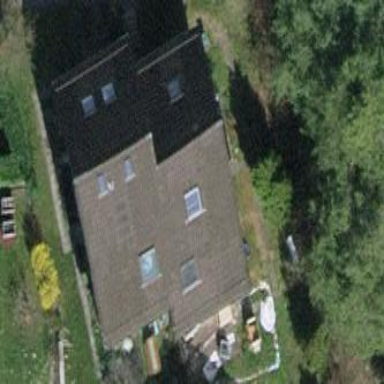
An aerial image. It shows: Semidetached house with gabled roof.